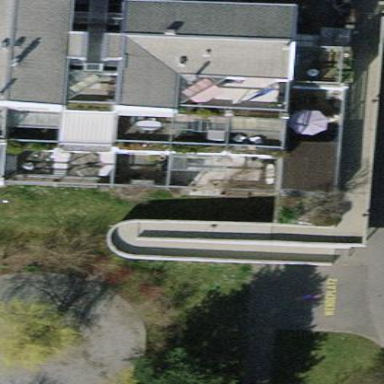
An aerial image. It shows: Terrace building.